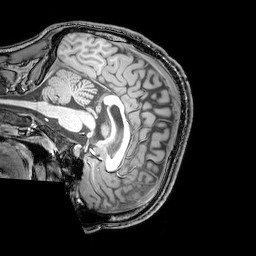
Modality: T1w
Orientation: sagittal
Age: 24
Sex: male
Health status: healthy
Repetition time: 0.081 s
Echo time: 0.037 s